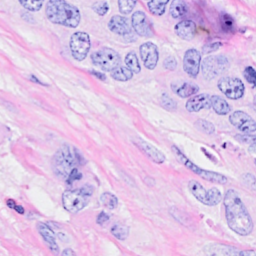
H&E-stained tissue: Breast